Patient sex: M
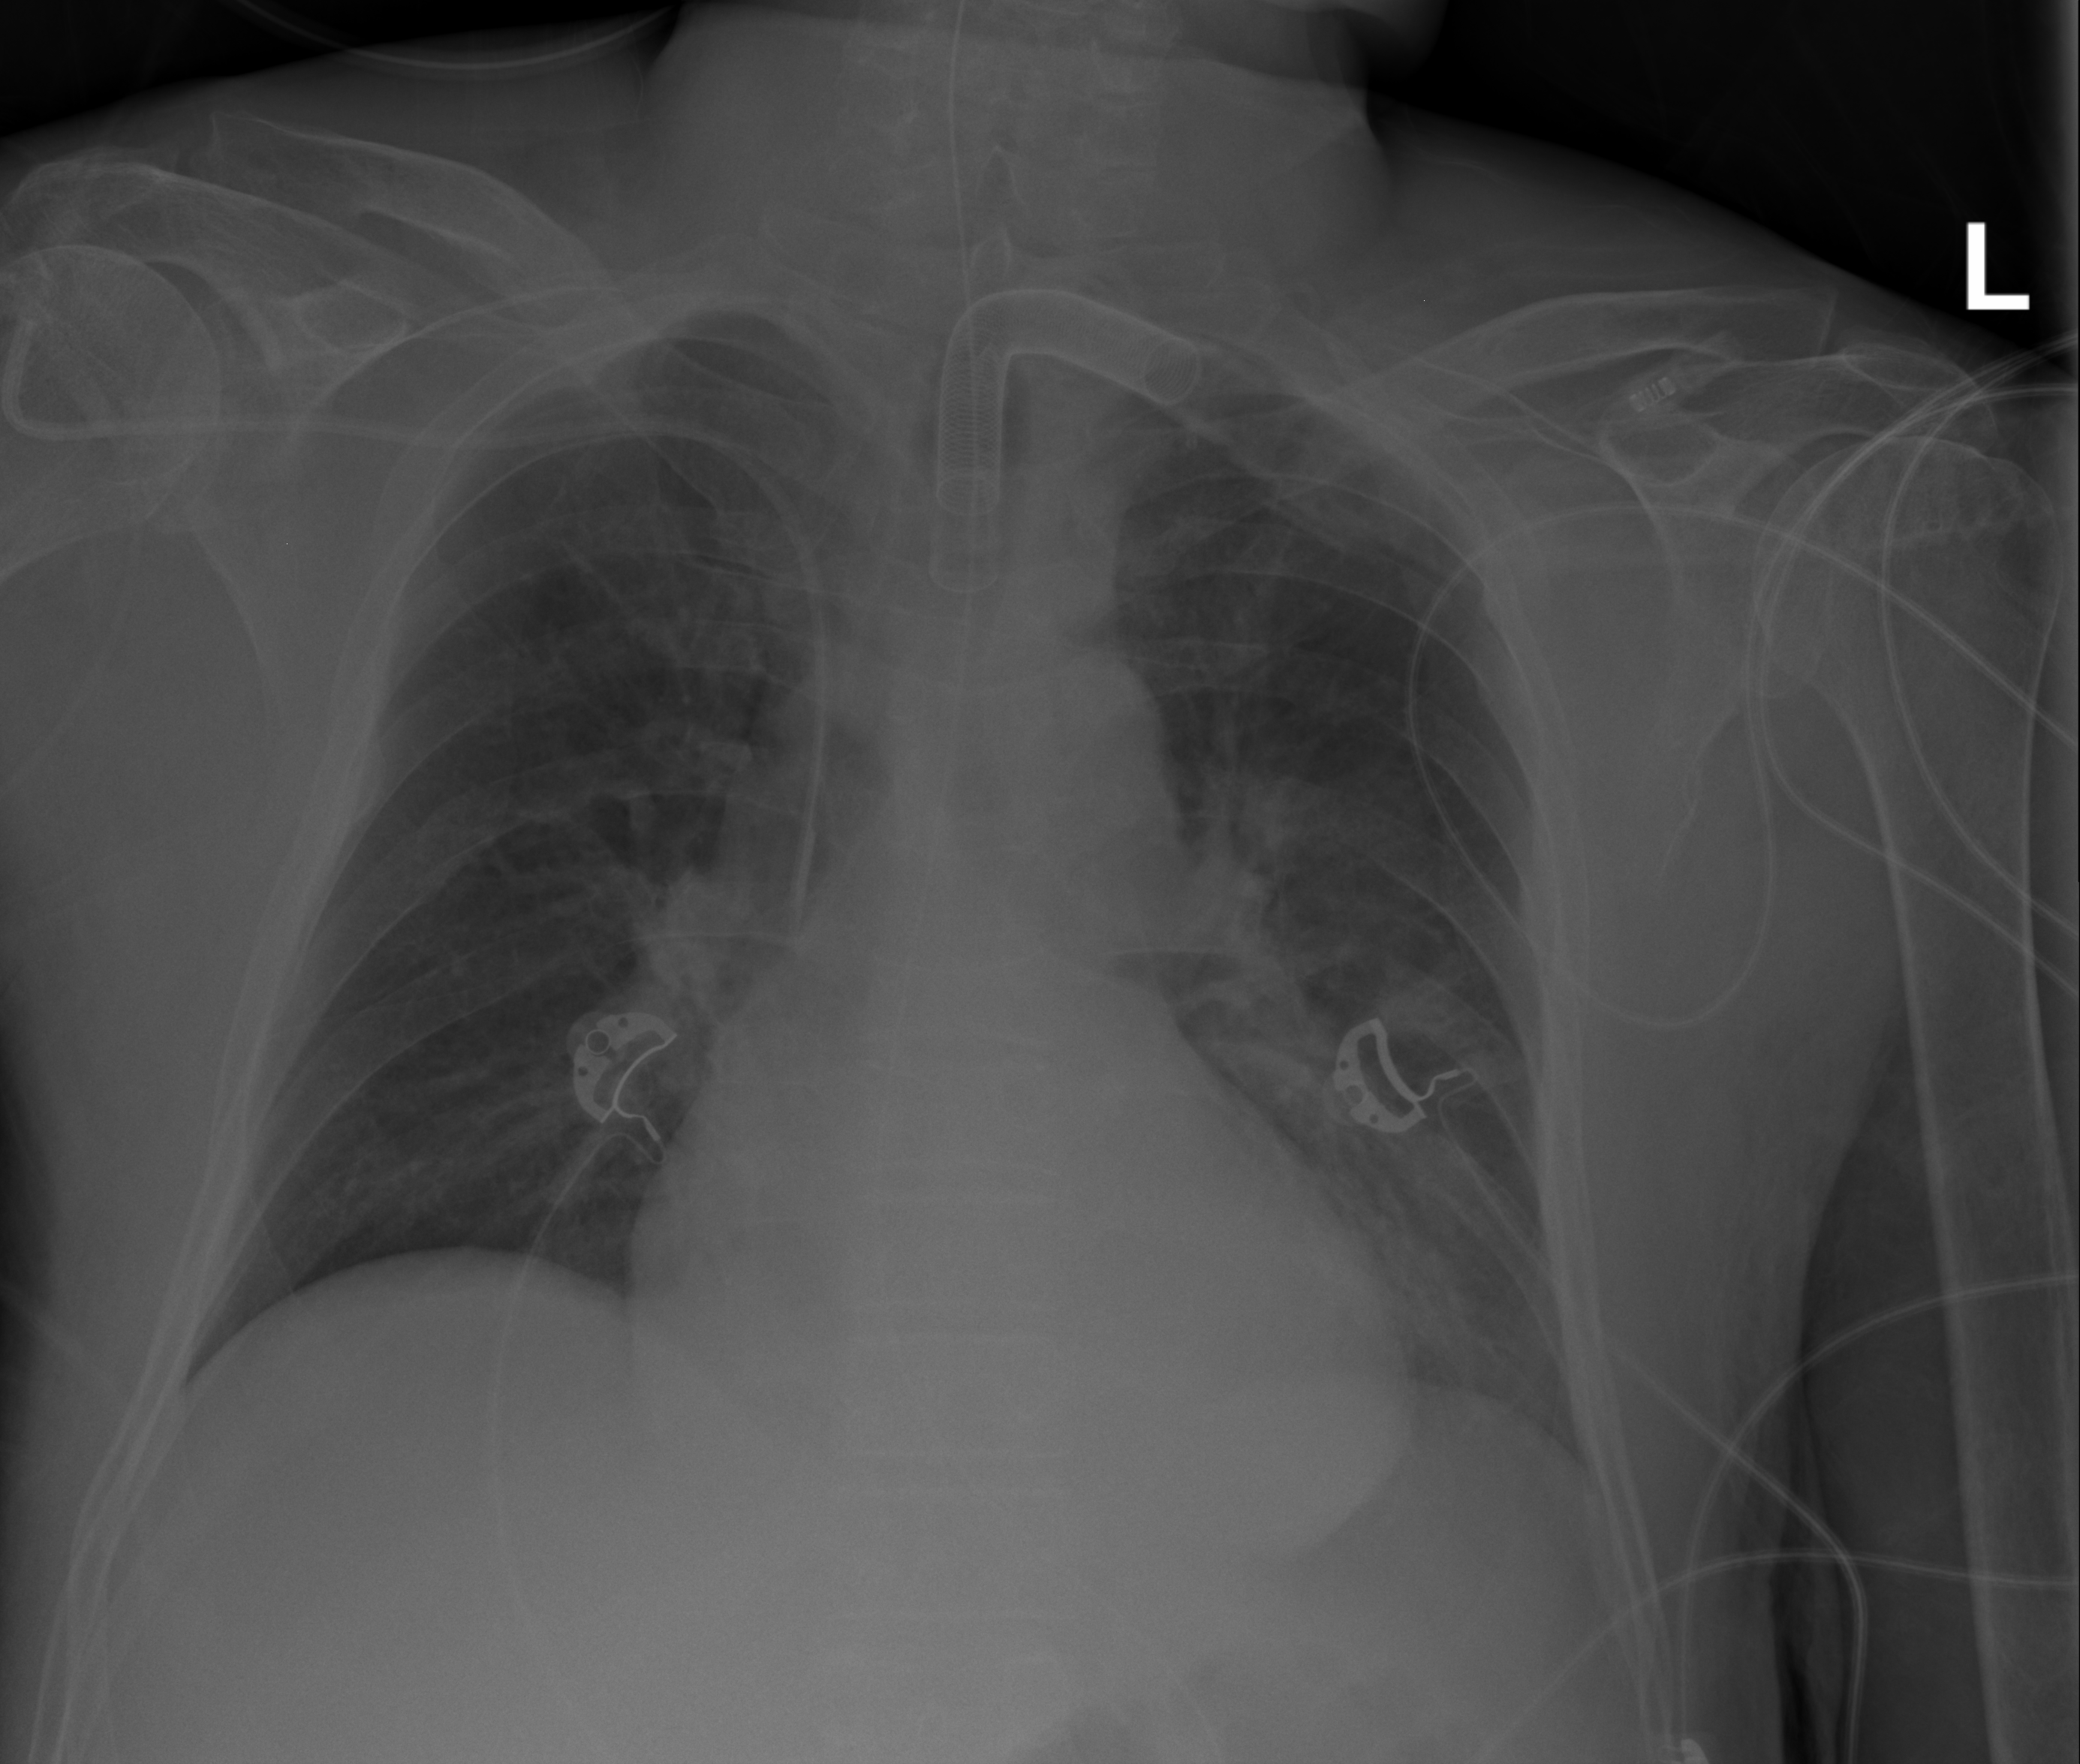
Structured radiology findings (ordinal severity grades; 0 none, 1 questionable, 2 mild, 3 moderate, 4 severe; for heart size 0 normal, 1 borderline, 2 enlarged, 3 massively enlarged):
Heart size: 0
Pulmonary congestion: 0
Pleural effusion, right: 0
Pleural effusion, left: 2
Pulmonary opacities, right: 0
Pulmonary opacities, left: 2
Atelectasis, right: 0
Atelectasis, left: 0